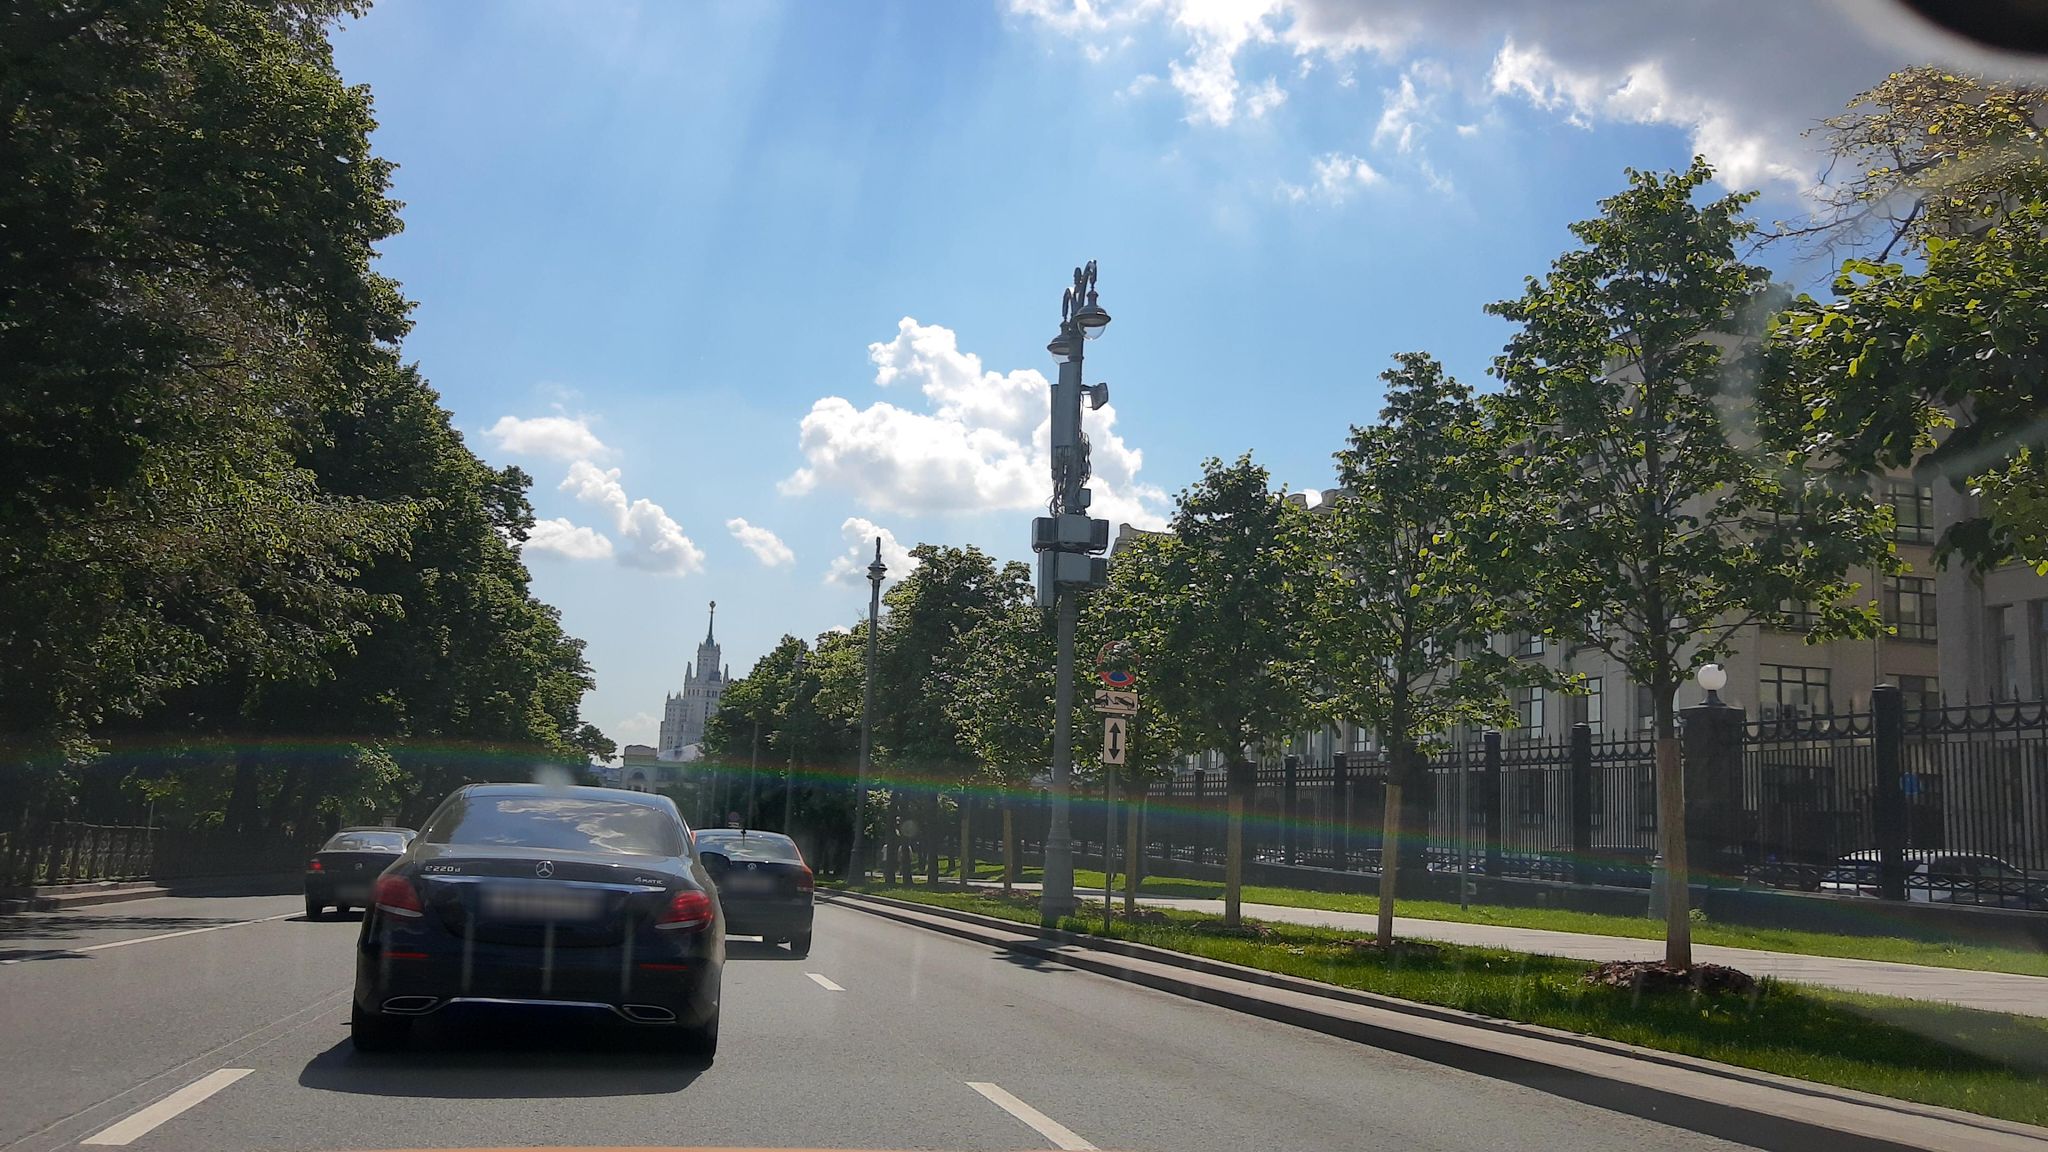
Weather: clear
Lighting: day
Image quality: good
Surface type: driving surface
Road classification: primary
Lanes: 4, 5
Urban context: urban centre
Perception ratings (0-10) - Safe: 4.66, Lively: 8, Beautiful: 9.27, Boring: 2.39, Depressing: 4.45, Wealthy: 6.79